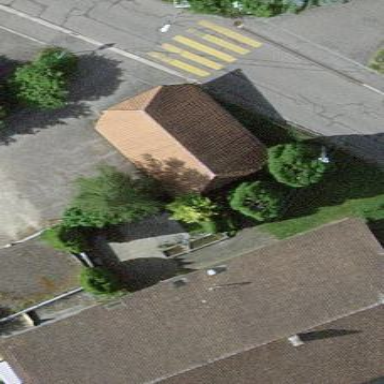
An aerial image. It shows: Garage building.